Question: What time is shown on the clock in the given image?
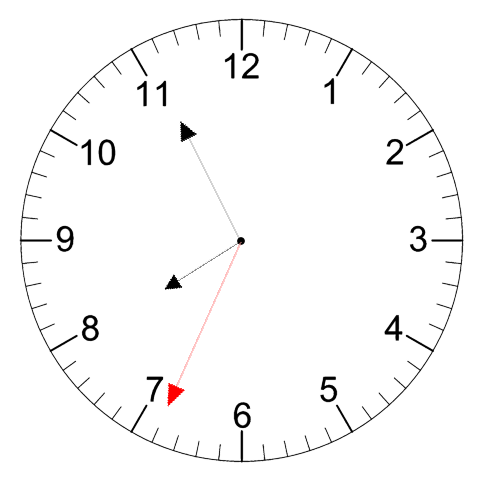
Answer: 07:55:34